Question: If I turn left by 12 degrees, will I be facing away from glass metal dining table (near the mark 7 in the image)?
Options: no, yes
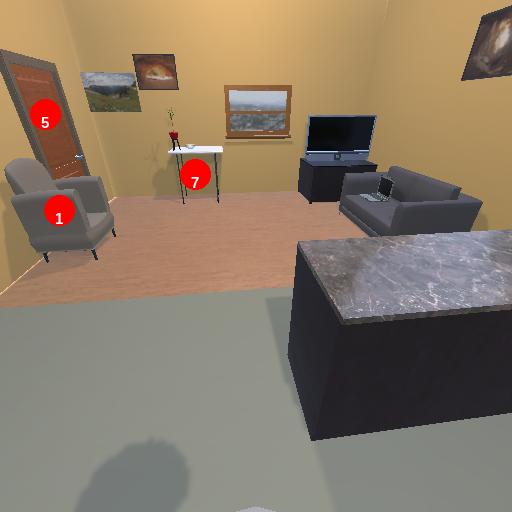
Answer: no